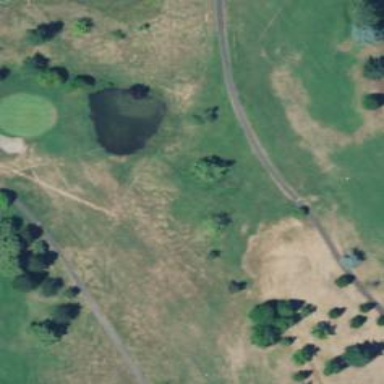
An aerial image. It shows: Golf course surrounded by greenery.